Question: Is there a way to call a dialog box inside subflow state so that the background(current flow) becomes disabled?
So that when the subflow ends (after closing the pop-up dialog box), it can then update the parent flow (current page).
I am trying to achieve something like the picture below with subflow:

Update:
At the end I used the following code in webflow to dynamically generate dialog box on the go:
'''
<render fragments="dialogContent"/>
'''
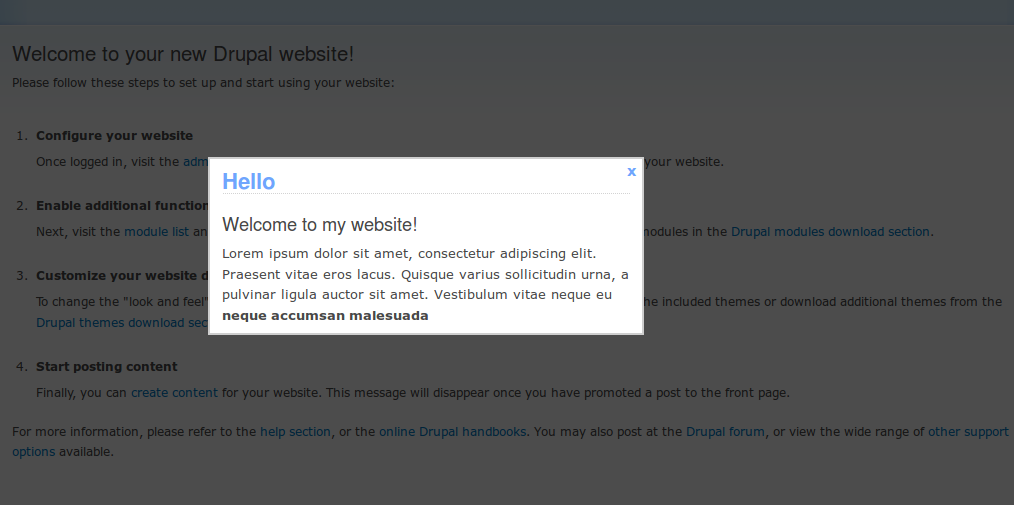
Answer: I don't think webflow parent -> subflow transitions were design for such a problem. Web flow assumes you are transitioning from page -> page. Your best bet is to make ajax/javascript call while the pop up window is initializing to a specific transition defined in your parent/main flow and place the logic you want to execute inside the transition. You can configure Spring Webflow to return fragments of html that will only be rendered by your javascript code.
Here is an example from one of my projects.
'''
<view-state id="edit" view="flows/s/#{flowScope.modelPathName}/v/edit" model="modelObj">
<!-- NOTE: Inheriting flow must implement its own specific binding
<binder>
<binding property="name" />
<binding property="description" />
</binder>
-->
<transition on="saveModel" to="chkLocalmodelObjDiff"/>
<transition on="cancelSave" to="cancelEdit" bind="false"/>
<transition on="objUnlink">
<set name="flashScope.viewResponse" value="pbmService.removeObjRelationship(requestParameters.objId,requestParameters.objName,modelObj)"/>
<render fragments="view_response_msg" />
</transition>
'''
so in the example above we are in our "parent/main" flow. the "objUnlink" transition can be triggered by either an html link that looks like this.
'''
${flowExecutionUrl}?_eventId='objUnlink'&someOtherParam=2
'''
Required PARAM to Trigger the transition is:
or via ajax call where the url is structured like this:
'''
${flowExecutionUrl}?_eventId='objUnlink'&someOtherParam=2&ajaxSource=true
'''
Required PARAMs to Trigger the transition via ajax are:
and
Because we have the:
'''
<render fragments="view_response_msg" />
'''
Triggering either url will only render the 'view_response_msg' fragment as defined by your view. In my case I am using thymeleaf as my view framework and 'view_response_msg' is defined as a fragment in thymeleaf.
So after sending the request and executing the transition my response body will only consist of the rendered html that was defined in my 'view_response_msg' (and not the entire page).
So for your use case you should:
1. Define a fragment in your view framework that will only render the contents of the pop up window. To stay consistent with our example will call it 'view_response_msg'
2. Then call a specific transition on the parent/main flow via AJAX. Again to stay consistent will call it 'objUnlink'
3. Then store this partially rendered html response in a javascript variable (remember we called this transition from ajax call) and then display it inside your pop up.
4. If you want to update the parent/main flow when some one closes the pop up use the same concept and create another ajax call -> transition -> fragment render. Remember we have not left the main flow.
Sorry for the long answer but it is not a trivial problem :)
Spring Web Flow must be EXPLICITLY configured to handle ajax requests. See the documentation. Moreover, your specific view framework might (e.g thymeleaf) has it's own specific configuration/implementation for Web Flow to handle ajax requests and for rendering fragments.